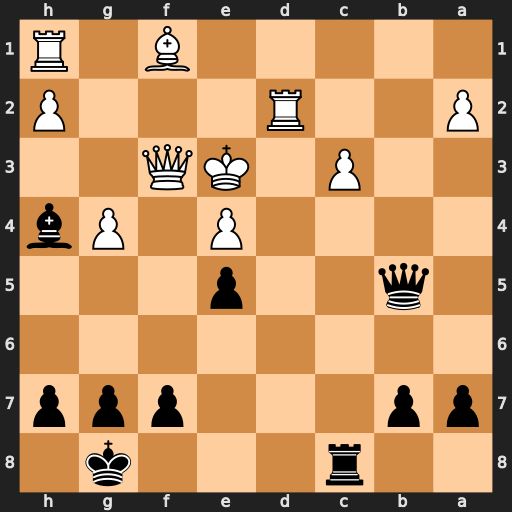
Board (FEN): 2r3k1/pp3ppp/8/1q2p3/4P1Pb/2P1KQ2/P2R3P/5B1R
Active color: b
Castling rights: -
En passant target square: -
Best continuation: Bg5+ Kf2 Qb6+ Kg2 Bxd2